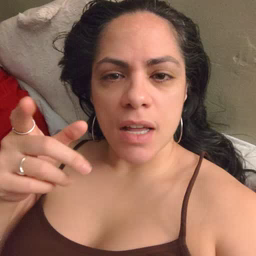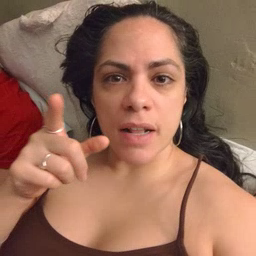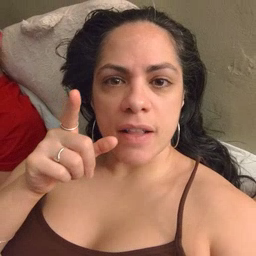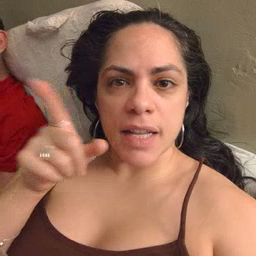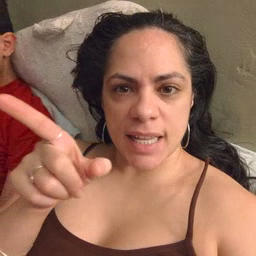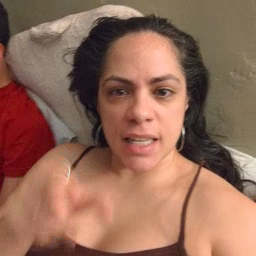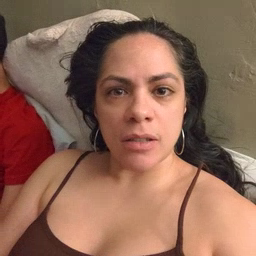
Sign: hesheit